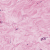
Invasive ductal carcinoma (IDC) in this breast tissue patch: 0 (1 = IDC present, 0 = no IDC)